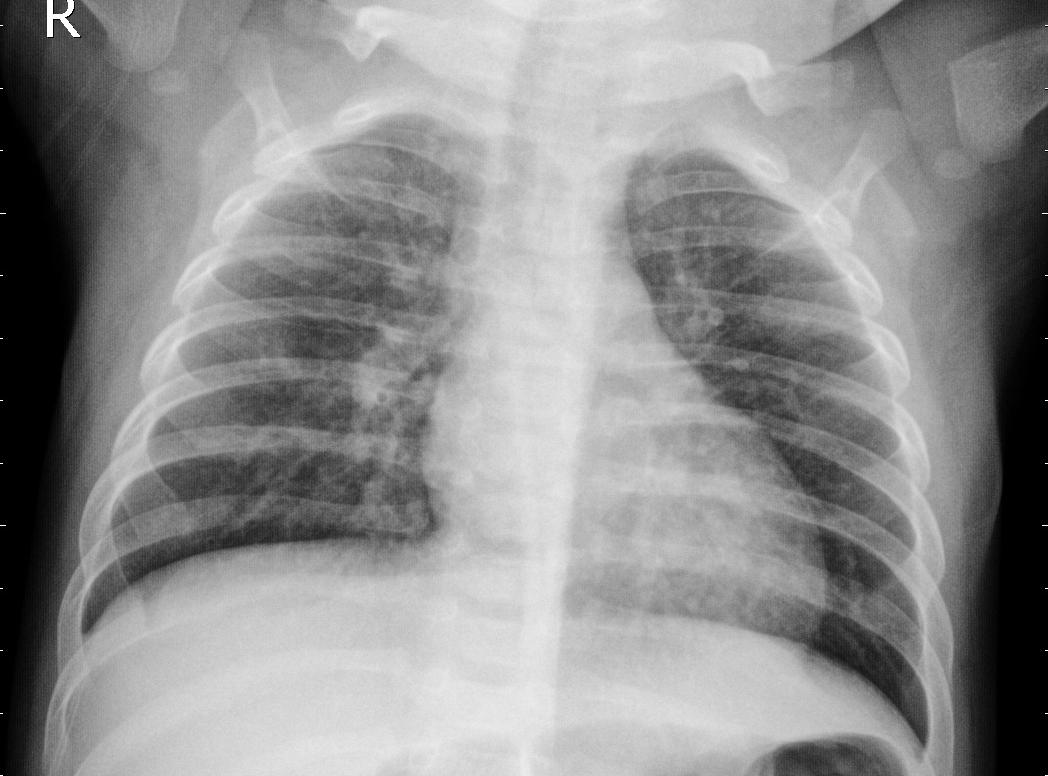
Diagnosis: PNEUMONIA